Question: I send notifications to mobile platforms via Azure portal. There is no problem on Windows and Android platforms, but I can not send 4 days notice to the IOS platform and I get this error
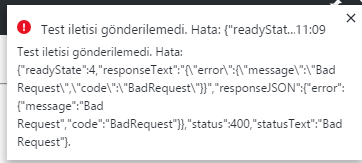
Answer: According to your description, I have tested sending test messages to my mobile platform on Azure portal, I have configured Notification Services for Windows (WNS), then I could send test message successfully to my UWP app. While sending a message to Apple platform, then I could encounter the same error as follows:
<URL>
Since the error is too broad, then I leverage Notification Hub sdk to send a message to Apple platform as follows:
'''
hub.SendAppleNativeNotification(
"{ "aps": { "alert": "This is my alert message for iOS!"}}");
'''
<URL>
In summary, please make sure you have correctly configured the Notification Services for Apple (APNS) and the notification payload format is correct.